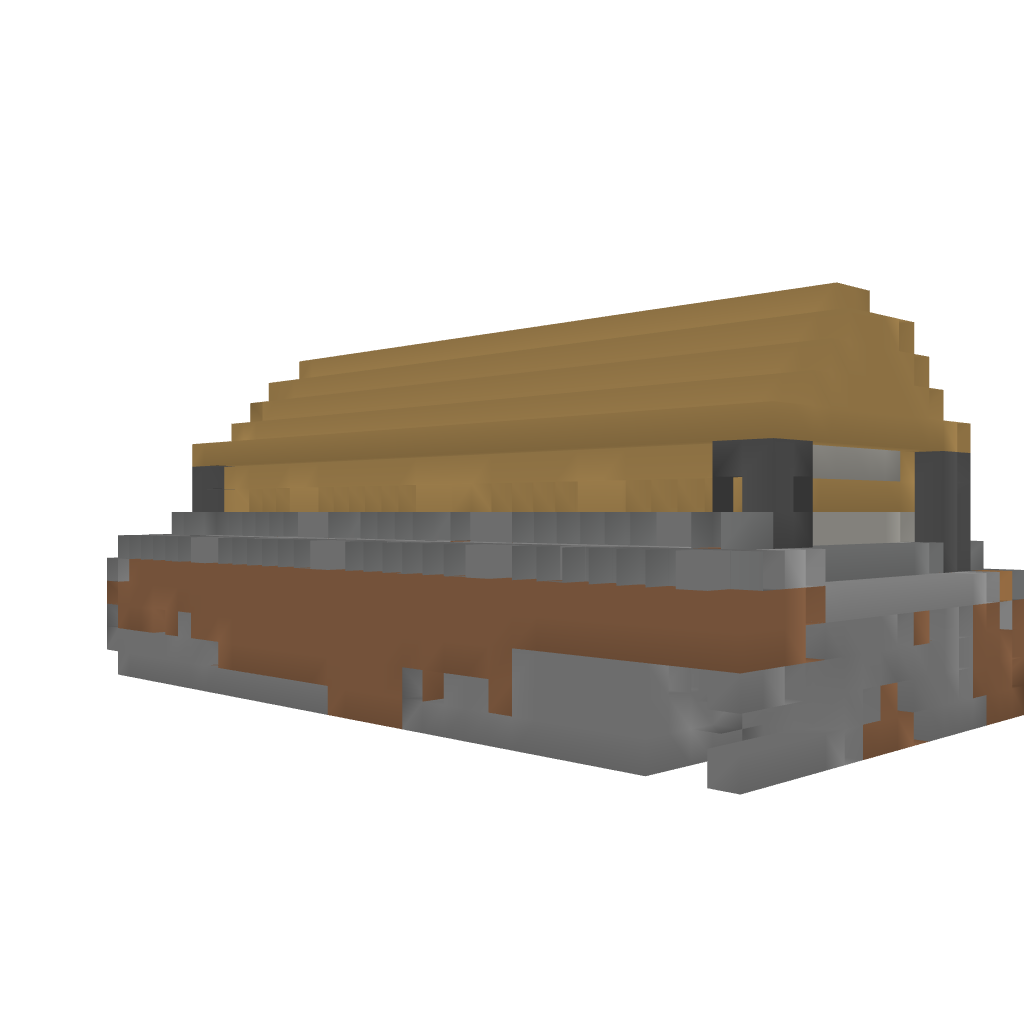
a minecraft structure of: Lovely small house